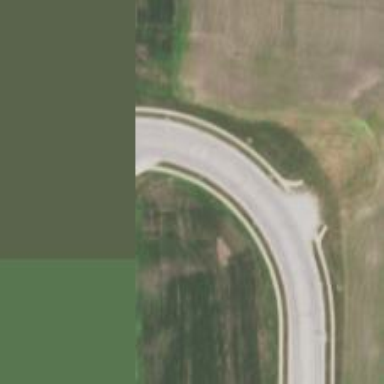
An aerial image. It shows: Road with left marking.